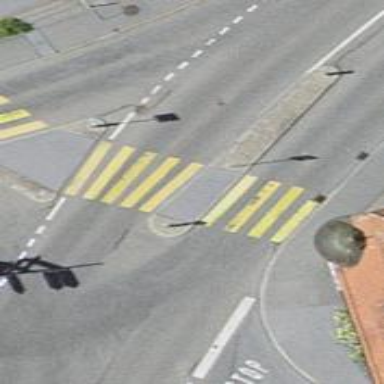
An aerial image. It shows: Marked zebra crossing on the road.